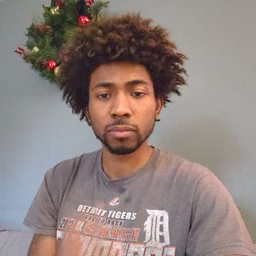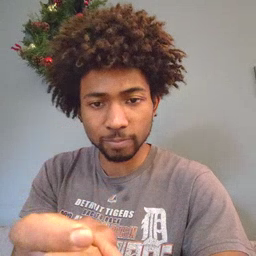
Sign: gift